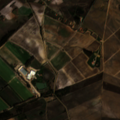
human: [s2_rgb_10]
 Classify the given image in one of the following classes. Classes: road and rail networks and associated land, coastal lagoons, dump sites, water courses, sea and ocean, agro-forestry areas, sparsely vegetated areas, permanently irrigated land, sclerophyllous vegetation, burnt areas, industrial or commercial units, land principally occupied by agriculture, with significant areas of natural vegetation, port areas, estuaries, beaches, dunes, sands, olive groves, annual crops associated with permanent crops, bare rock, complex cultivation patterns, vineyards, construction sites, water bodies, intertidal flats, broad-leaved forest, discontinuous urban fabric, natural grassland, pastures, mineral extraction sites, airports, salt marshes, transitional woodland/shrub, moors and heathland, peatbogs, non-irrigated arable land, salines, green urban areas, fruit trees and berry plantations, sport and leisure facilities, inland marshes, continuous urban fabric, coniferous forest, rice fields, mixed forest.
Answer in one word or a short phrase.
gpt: non-irrigated arable land, permanently irrigated land, vineyards, pastures, complex cultivation patterns